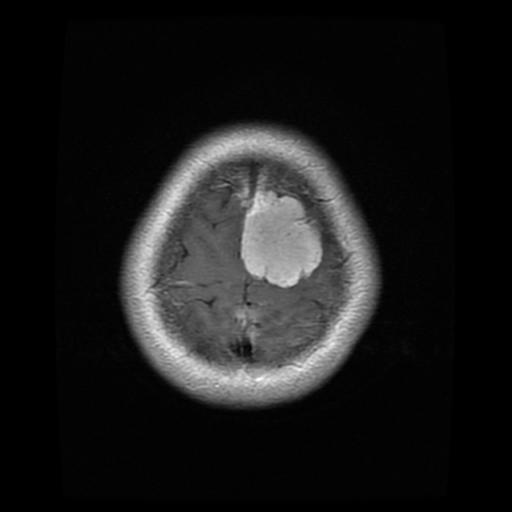
Label: meningioma